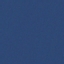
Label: SeaLake